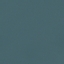
Label: SeaLake